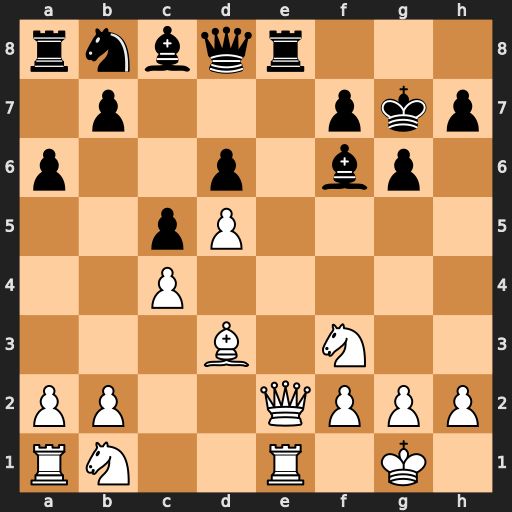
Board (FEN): rnbqr3/1p3pkp/p2p1bp1/2pP4/2P5/3B1N2/PP2QPPP/RN2R1K1
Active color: w
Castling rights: -
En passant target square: -
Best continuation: Qxe8 Qxe8 Rxe8